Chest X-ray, PA view. Patient: 47 years old, sex M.
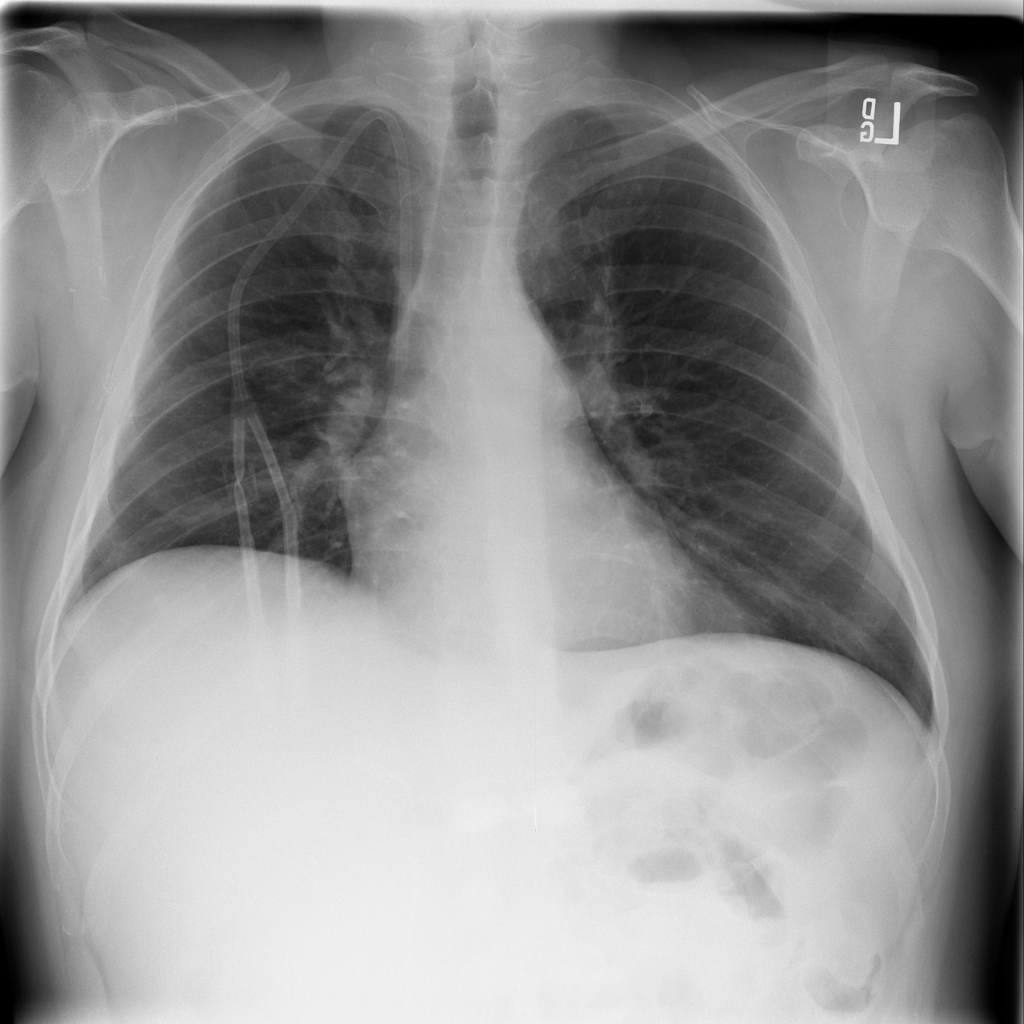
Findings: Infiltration